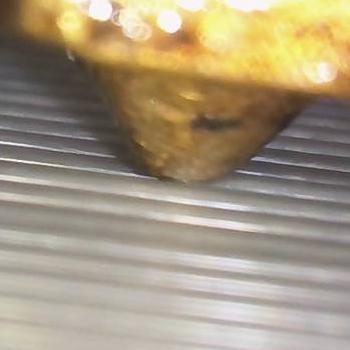
Flow rate: 127%